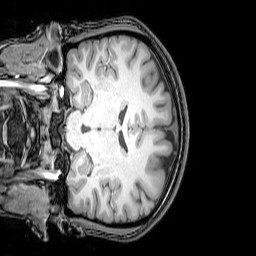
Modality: T1w
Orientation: coronal
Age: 20
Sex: female
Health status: healthy
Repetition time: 0.081 s
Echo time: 0.037 s